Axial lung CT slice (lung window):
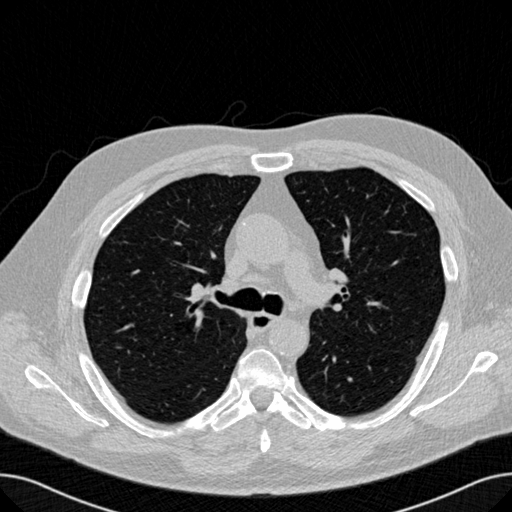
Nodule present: no